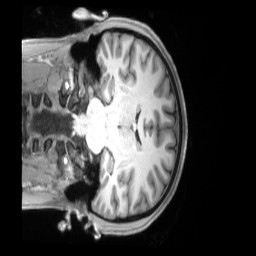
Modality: T1w
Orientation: coronal
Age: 30
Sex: male
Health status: ill
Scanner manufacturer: siemens
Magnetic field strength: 3 T
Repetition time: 2.2 s
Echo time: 0.00157 s